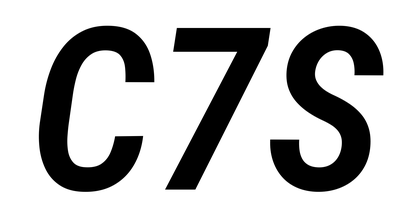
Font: Roboto-Italic_Condensed_SemiBold_Italic